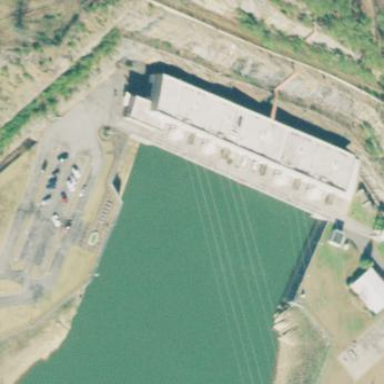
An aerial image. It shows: Industrial building within industrial area. It is power plant utilizing the water-pumped-storage method.